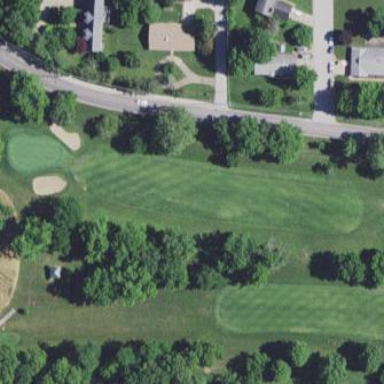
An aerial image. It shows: Scenic golf fairway.